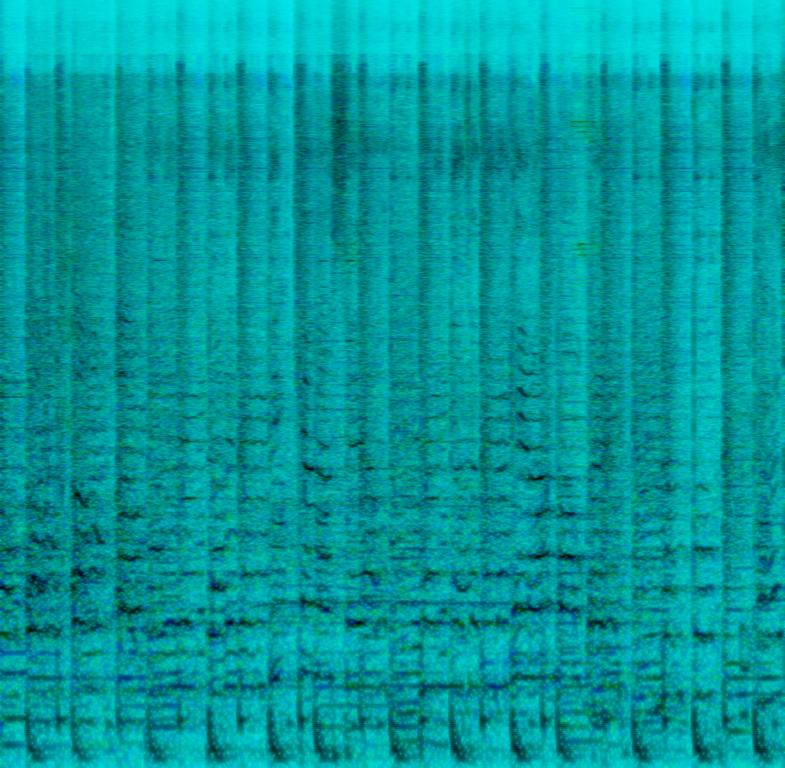
This is a K-pop music piece being performed live by a girl group. There are female vocals singing melodically. There is a keyboard playing a simple and repeated theme. The rhythmic background consists of a danceable electronic drum beat. The atmosphere is easygoing. This piece could be playing in the background at a clothing store.